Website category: sports
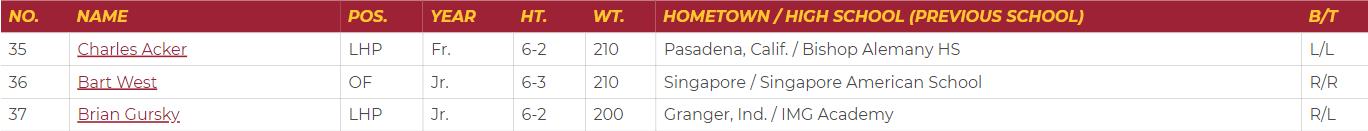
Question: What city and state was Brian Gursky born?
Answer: Granger, Ind.

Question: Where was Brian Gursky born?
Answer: Granger, Ind.

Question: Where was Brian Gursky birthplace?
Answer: Granger, Ind.

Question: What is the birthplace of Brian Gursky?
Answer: Granger, Ind.

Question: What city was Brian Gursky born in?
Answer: Granger, Ind.

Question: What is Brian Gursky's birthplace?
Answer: Granger, Ind.

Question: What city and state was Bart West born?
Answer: Singapore

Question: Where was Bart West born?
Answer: Singapore

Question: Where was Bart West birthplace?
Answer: Singapore

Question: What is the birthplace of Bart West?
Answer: Singapore

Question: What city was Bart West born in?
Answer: Singapore

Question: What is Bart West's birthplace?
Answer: Singapore

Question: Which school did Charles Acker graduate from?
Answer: Bishop Alemany HS

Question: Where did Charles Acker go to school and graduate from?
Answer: Bishop Alemany HS

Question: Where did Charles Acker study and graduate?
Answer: Bishop Alemany HS

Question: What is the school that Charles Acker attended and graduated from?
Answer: Bishop Alemany HS

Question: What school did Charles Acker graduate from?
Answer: Bishop Alemany HS

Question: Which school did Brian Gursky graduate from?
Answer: IMG Academy

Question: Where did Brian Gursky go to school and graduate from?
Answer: IMG Academy

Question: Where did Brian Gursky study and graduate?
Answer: IMG Academy

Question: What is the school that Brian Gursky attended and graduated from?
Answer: IMG Academy

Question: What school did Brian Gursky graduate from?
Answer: IMG Academy

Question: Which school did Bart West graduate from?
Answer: Singapore American School

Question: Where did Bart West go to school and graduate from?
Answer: Singapore American School

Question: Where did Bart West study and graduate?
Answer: Singapore American School

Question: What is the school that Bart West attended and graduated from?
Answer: Singapore American School

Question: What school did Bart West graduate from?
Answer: Singapore American School